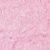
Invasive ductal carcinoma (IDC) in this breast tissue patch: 0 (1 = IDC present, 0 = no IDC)